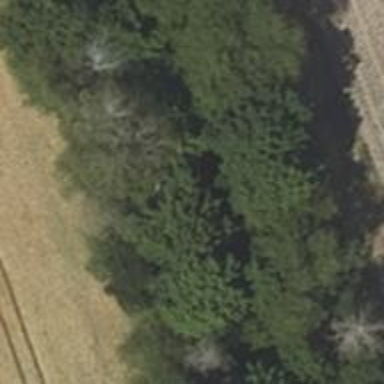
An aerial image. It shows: Row of deciduous broadleaved trees.